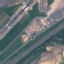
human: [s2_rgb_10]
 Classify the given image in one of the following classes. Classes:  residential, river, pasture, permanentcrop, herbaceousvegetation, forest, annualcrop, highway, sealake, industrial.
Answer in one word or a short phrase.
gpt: Highway